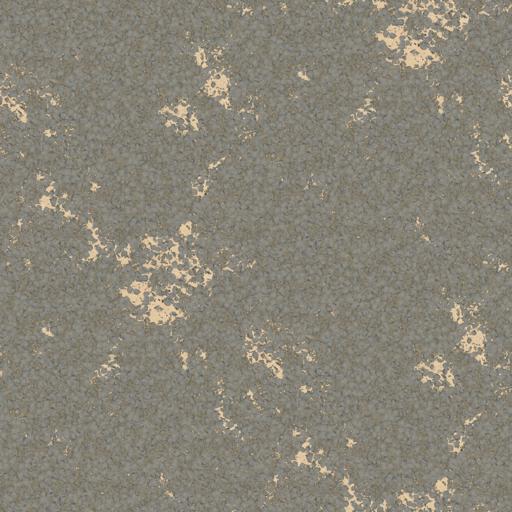
Tags: gravel pebbles rocks stones